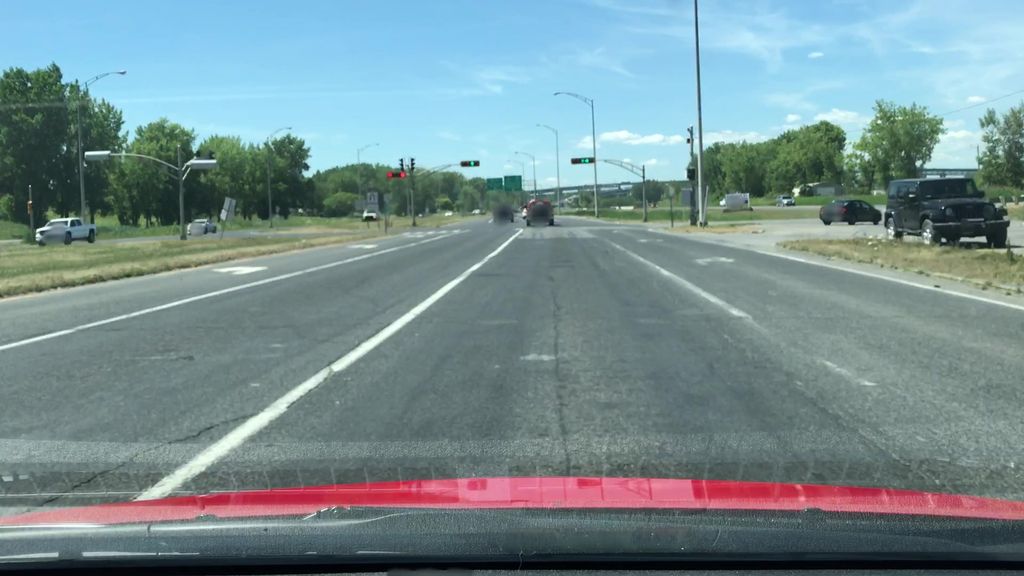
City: montreal